Question: I've been using Parse for the last few weeks and I've really been enjoying it - today I decided to try my app on an iOS 7.0 device and unfortunately I'm getting a crash, immediately.
I narrowed down the crash to Parse and created a single view project, with a single library - parse. In the app delegate I call the following two lines:
'''
[Parse enableLocalDatastore];
[Parse setApplicationId:appID
clientKey:appSecret];
'''
This results in a EXC_ARM_BREAKPOINT, and the app crashes immediately (black screen on device). The app runs fine in the 7.1 simulator. I've got no problem dropping 7.0, but Parse say they support down to iOS 6.0 - any ideas?

edit - I also can't test using a 7.0 sim as I'm on Yosemite.
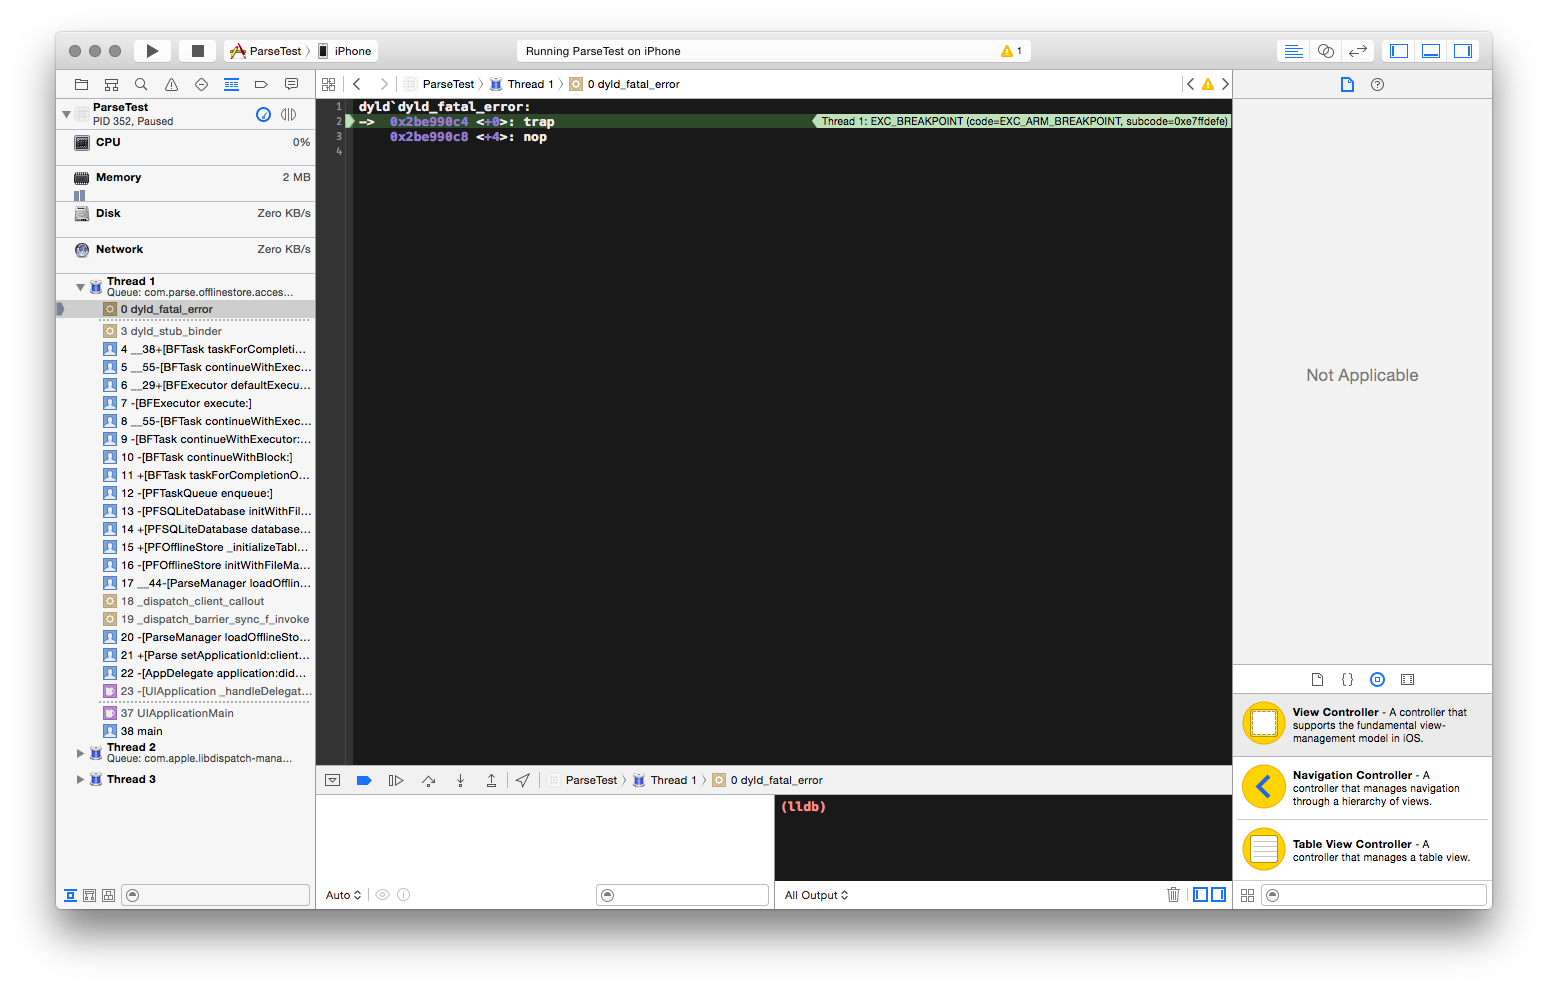
Answer: Turns out the issue I was having was directly related to using Parse from Cocoapods. Perhaps some libraries aren't being included correctly?
If I follow the quick start guide for an existing project without using Cocoapods, the app runs fine on iOS7.0.